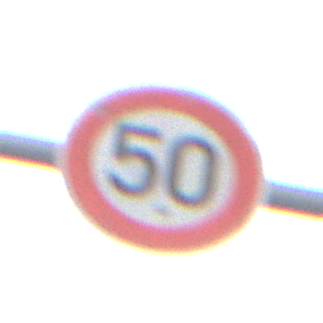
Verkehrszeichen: Geschwindigkeit50
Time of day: SunriseSunset
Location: Outdoor (RoadRail)
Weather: PartlyCloudy
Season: NotSpecified
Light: Natural